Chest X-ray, AP view. Patient: 27 years old, sex M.
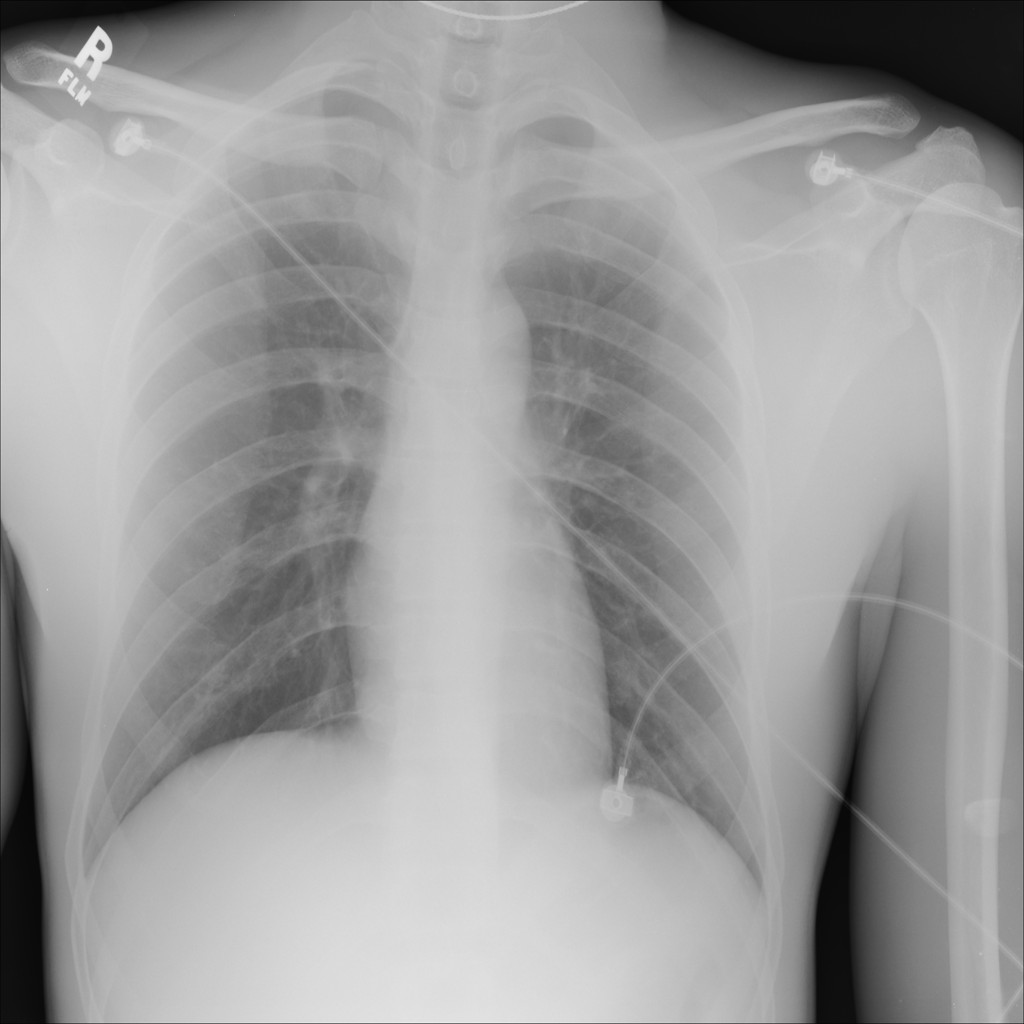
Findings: No Finding